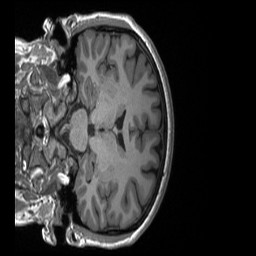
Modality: T1w
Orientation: coronal
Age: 34
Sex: female
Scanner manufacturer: siemens
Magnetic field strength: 3 T
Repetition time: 2.4 s
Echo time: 0.00224 s